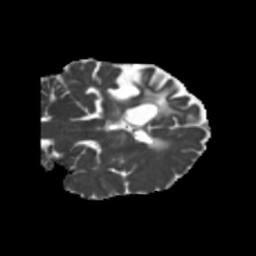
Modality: MD
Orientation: coronal
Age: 46
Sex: male
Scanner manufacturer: siemens
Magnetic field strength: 3 T
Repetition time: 5.25 s
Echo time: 0.08 s